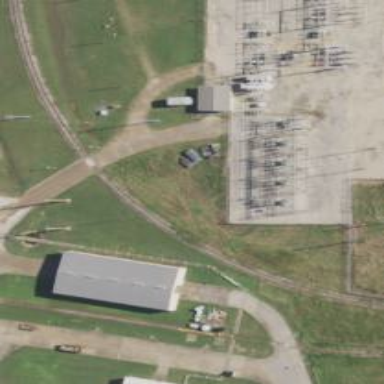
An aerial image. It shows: Fenced power substation at the transmission level.